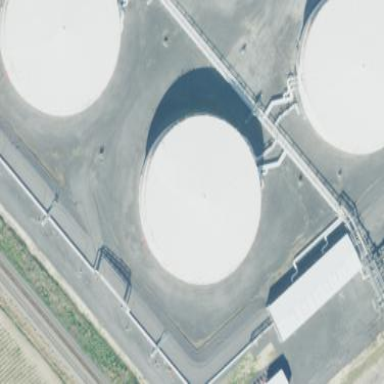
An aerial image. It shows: Storage tank which is man-made.